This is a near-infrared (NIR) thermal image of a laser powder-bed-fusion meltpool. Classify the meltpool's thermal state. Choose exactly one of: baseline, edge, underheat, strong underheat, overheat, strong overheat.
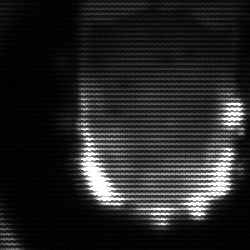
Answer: baseline